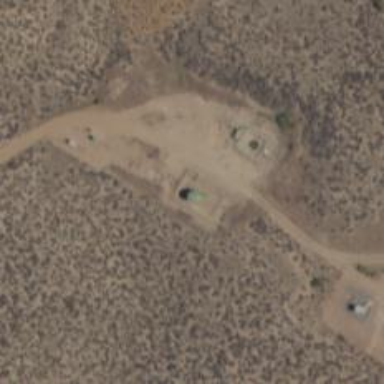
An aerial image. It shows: Storage tank that is man-made.